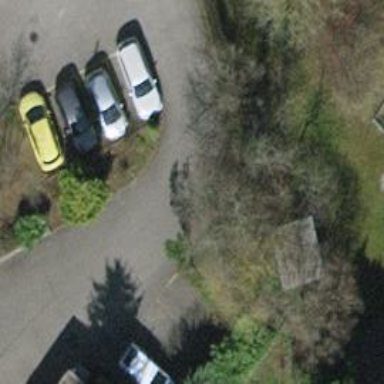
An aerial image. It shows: Driveway leading to service road.